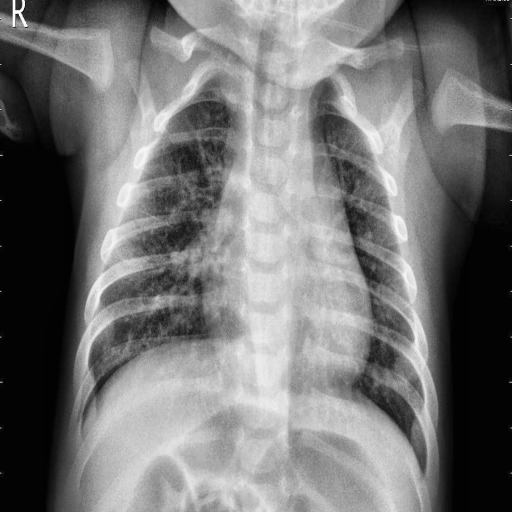
Finding: PNEUMONIA